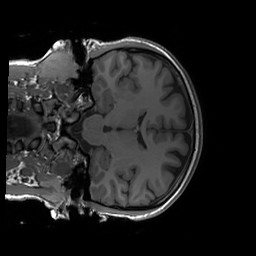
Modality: T1w
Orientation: coronal